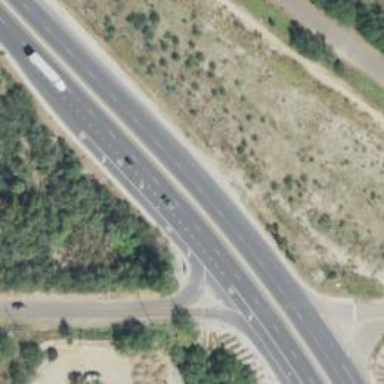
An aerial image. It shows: This image shows trunk highway that functions as expressway.